Field crop: tomato
Growth stage: 1
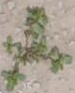
Species: portulaca